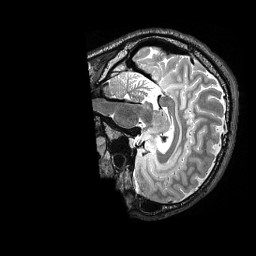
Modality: T2w
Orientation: sagittal
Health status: healthy
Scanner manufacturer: siemens
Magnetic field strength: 3 T
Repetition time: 3.2 s
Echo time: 0.565 s